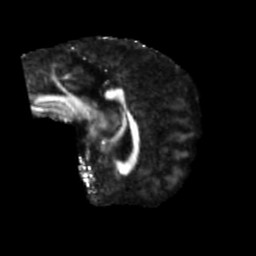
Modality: FA
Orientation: sagittal
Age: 59
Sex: female
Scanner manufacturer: siemens
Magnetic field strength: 3 T
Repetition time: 5.47 s
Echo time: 0.0854 s